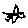
Label: bird